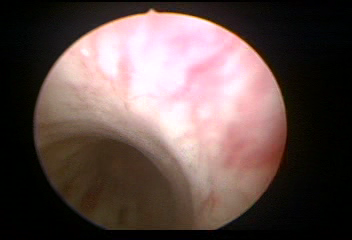
Modality: WLC
Class: Normal mucosa
Bladder cancer association: No